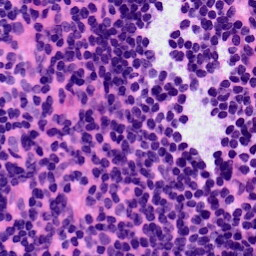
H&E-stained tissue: LymphNode